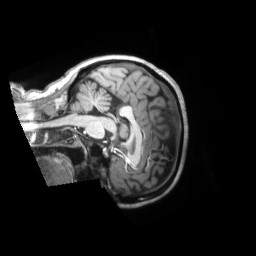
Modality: T1w
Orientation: sagittal
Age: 44
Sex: female
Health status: ill
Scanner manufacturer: siemens
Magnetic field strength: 3 T
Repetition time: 2.2 s
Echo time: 0.00157 s